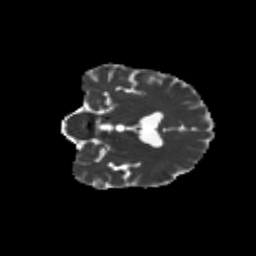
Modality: MD
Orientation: coronal
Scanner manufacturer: siemens
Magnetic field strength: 3 T
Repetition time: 9.2 s
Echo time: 0.084 s